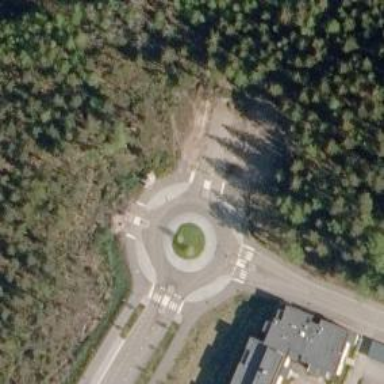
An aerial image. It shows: Asphalt cycleway.